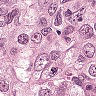
Metastatic tissue present: yes